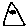
Label: triangle